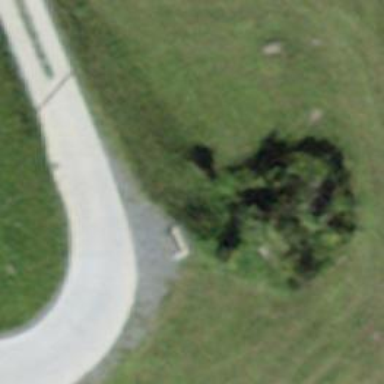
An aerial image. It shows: Bench for seating.